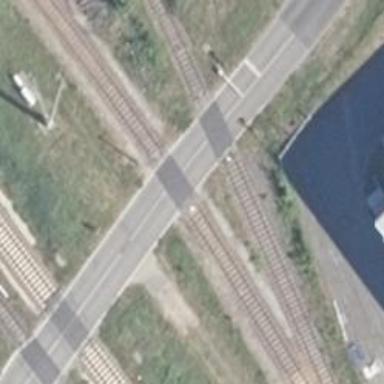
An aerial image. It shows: Railway yard in service.